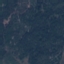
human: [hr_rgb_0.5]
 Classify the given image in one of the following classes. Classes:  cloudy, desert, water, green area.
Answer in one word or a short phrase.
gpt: green area